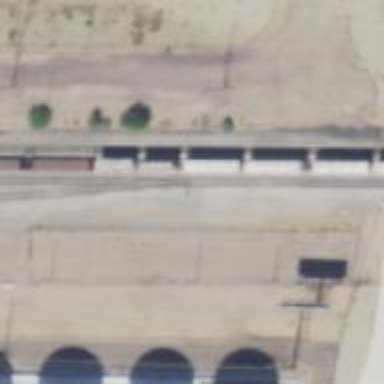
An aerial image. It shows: Railway siding with rails.